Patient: sex F, age 55
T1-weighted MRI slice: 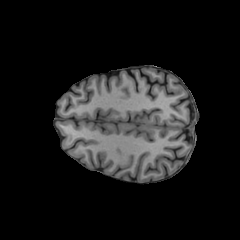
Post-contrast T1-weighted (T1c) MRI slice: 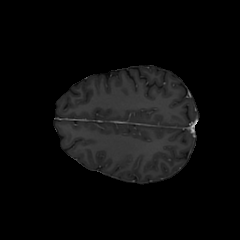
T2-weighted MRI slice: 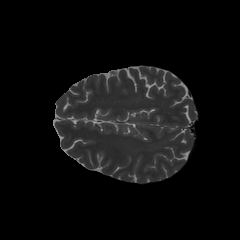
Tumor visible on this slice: no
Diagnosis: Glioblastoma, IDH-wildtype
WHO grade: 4